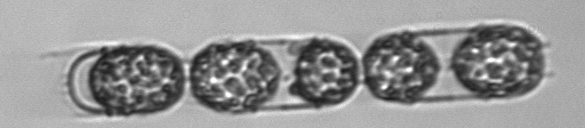
Label: Stephanopyxis